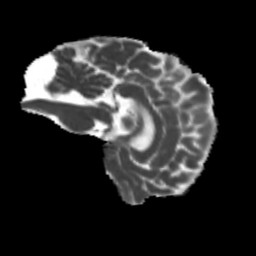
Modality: MD
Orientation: sagittal
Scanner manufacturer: siemens
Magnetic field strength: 3 T
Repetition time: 4 s
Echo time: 0.0594 s